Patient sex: F
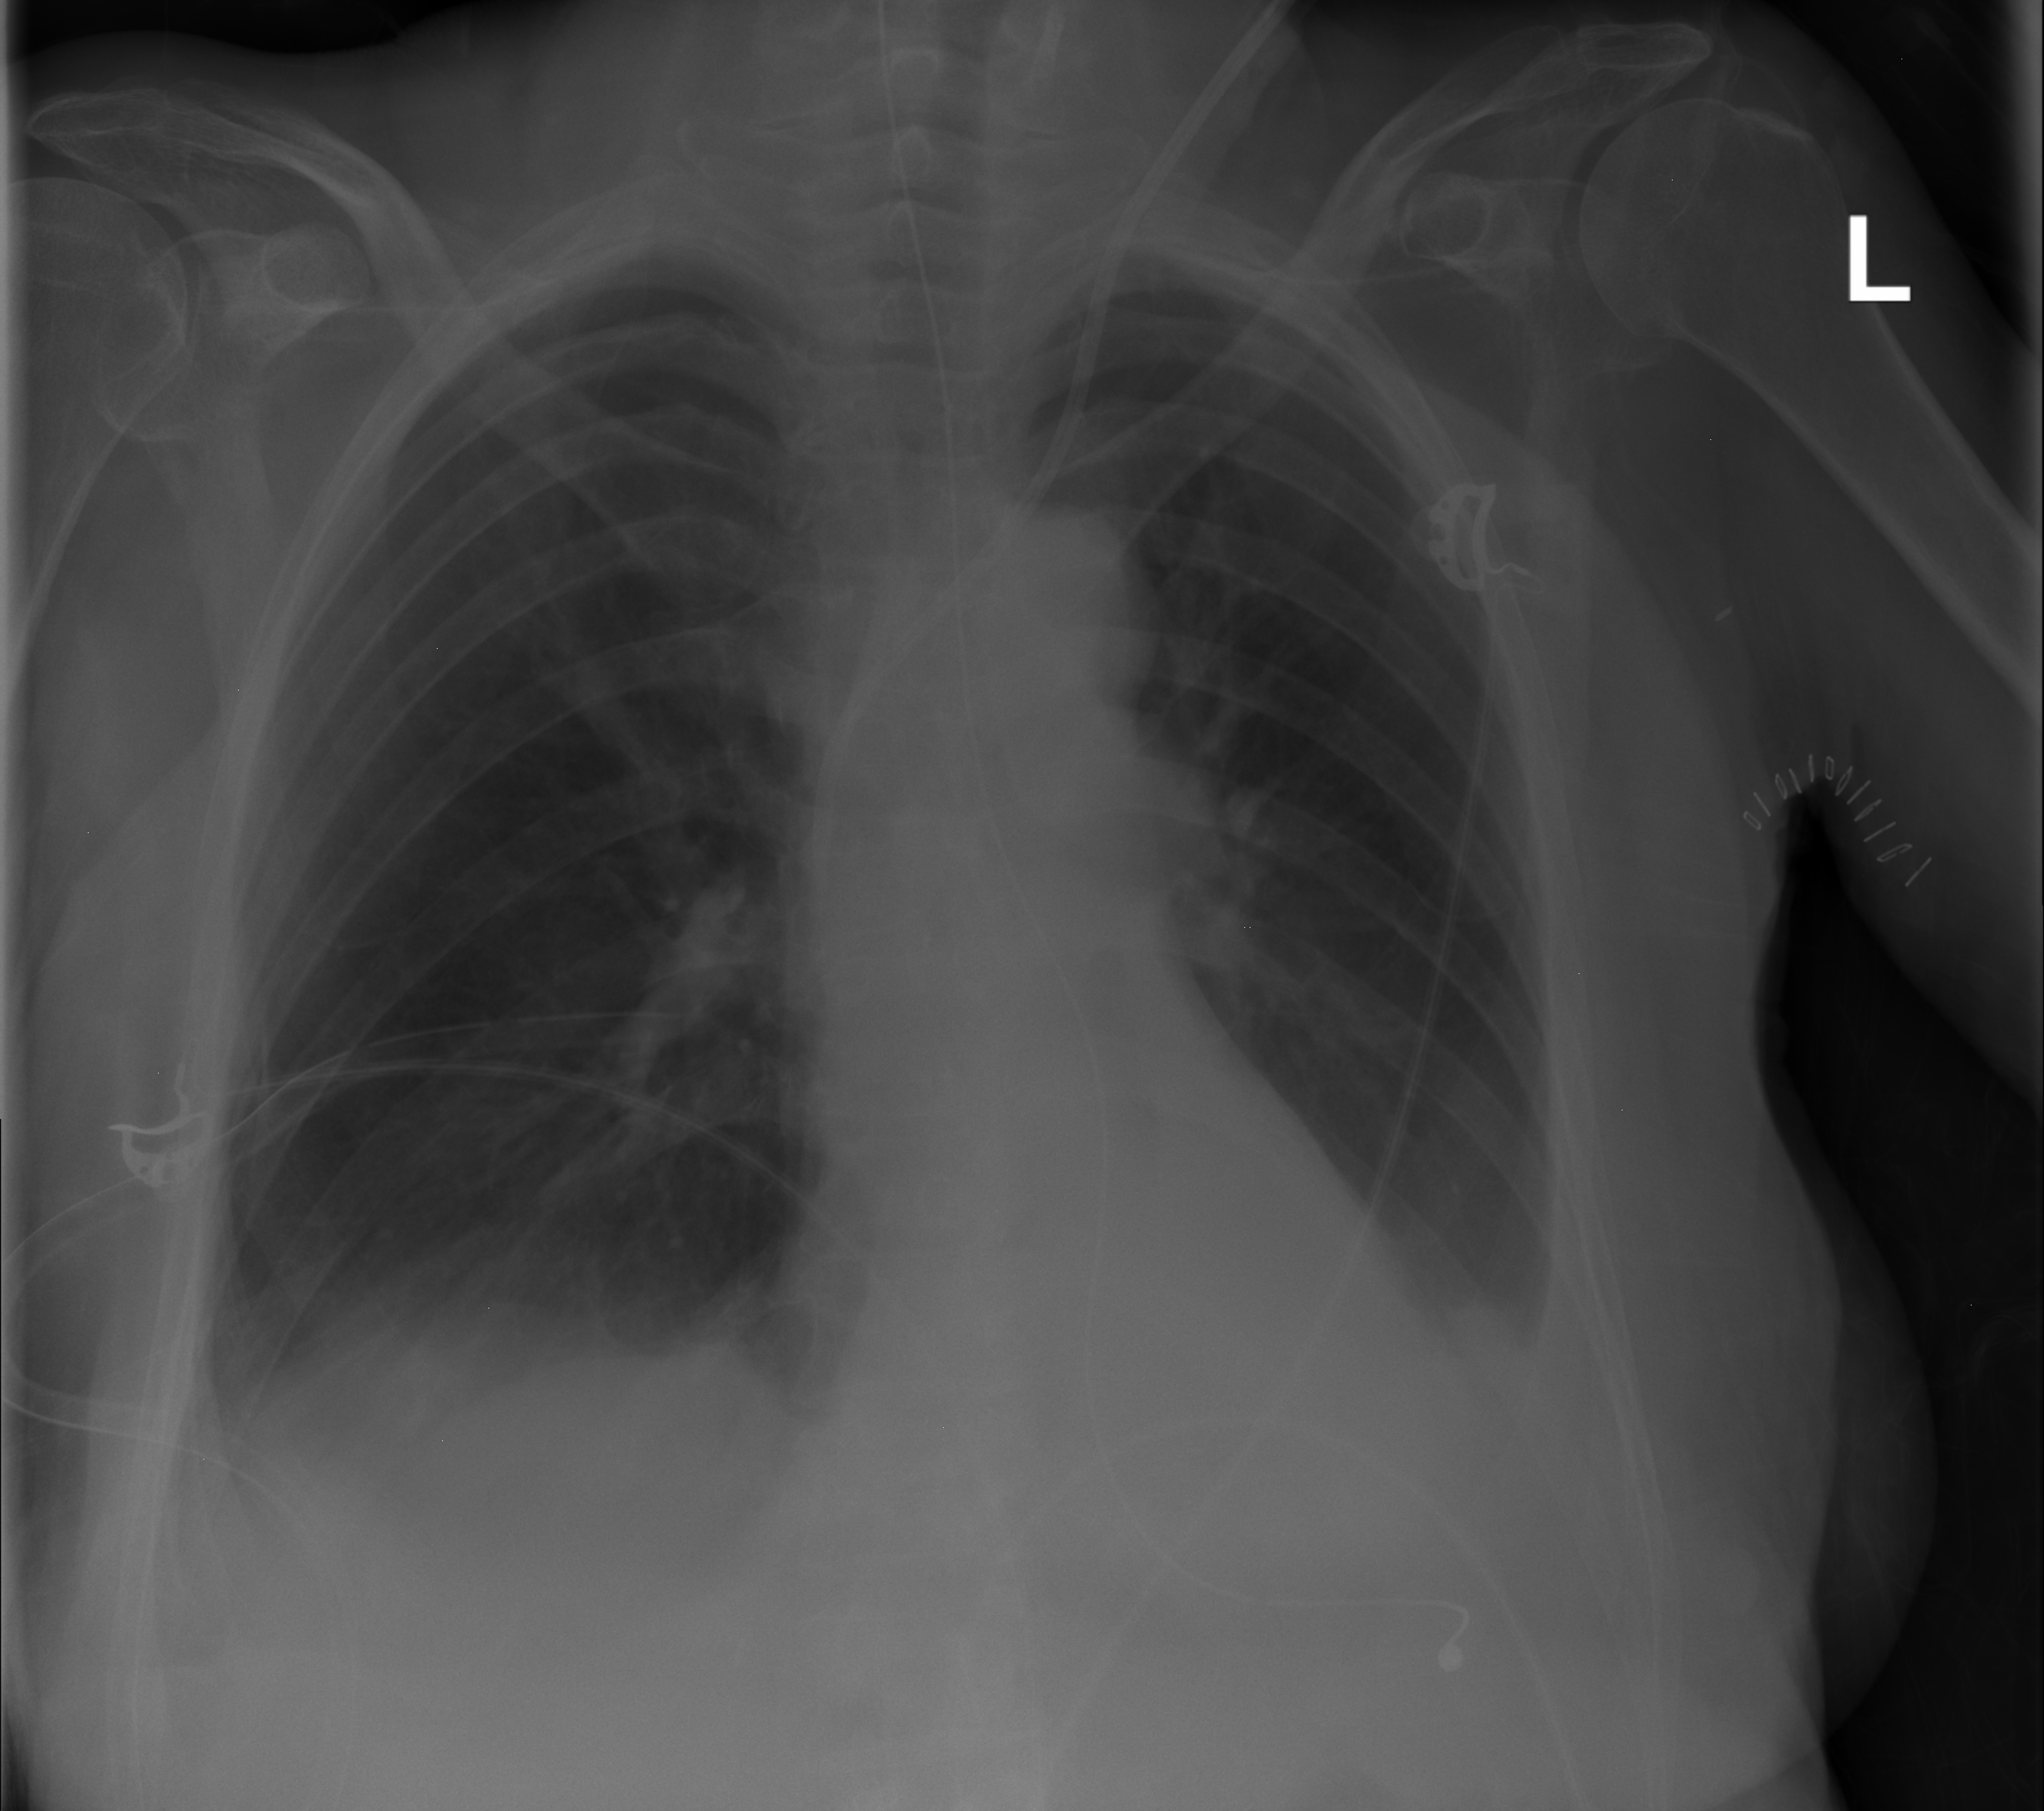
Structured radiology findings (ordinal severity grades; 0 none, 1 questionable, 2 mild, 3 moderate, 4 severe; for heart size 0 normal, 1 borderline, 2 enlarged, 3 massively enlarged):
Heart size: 0
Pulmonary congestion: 0
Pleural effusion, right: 2
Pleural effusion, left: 1
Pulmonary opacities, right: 0
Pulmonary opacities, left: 0
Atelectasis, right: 2
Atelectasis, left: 0